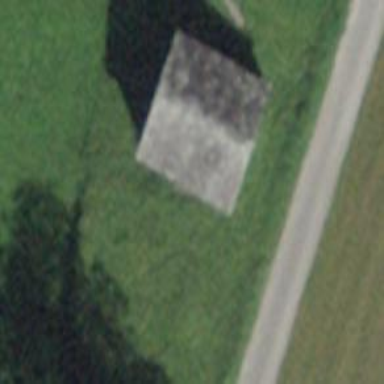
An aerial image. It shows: Stable building.